Interaction volume radius: 10 \u00c5
Interaction volume height: 15 \u00c5
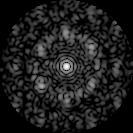
Disorder parameter: 0.6967